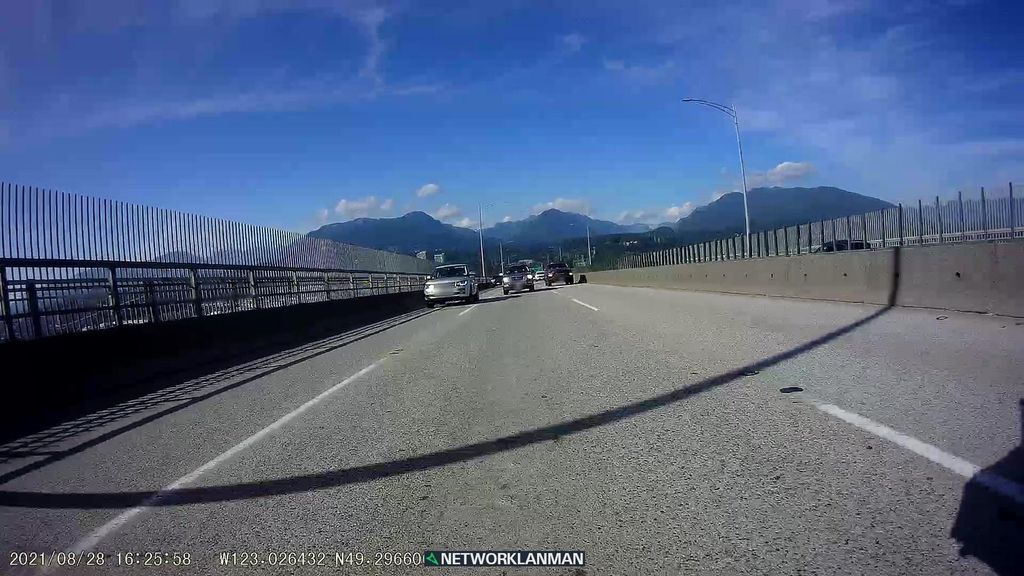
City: vancouver